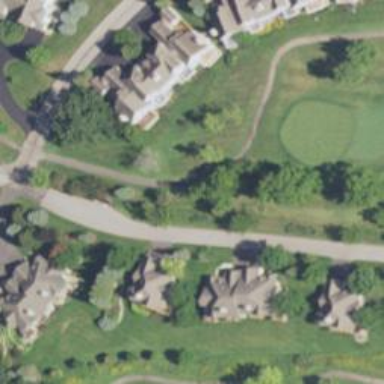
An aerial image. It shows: Path for both roads and golfers.